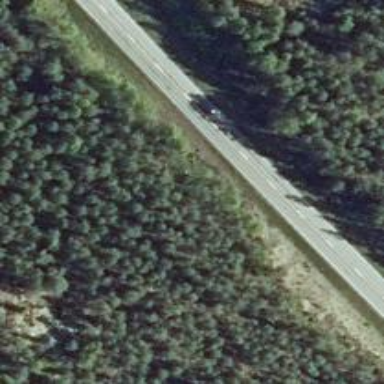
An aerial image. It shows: Primary highway.